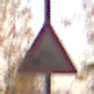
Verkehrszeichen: Ufer
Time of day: SunriseSunset
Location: Roofed (Suburban)
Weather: Clear
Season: NotSpecified
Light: Natural